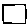
Label: square